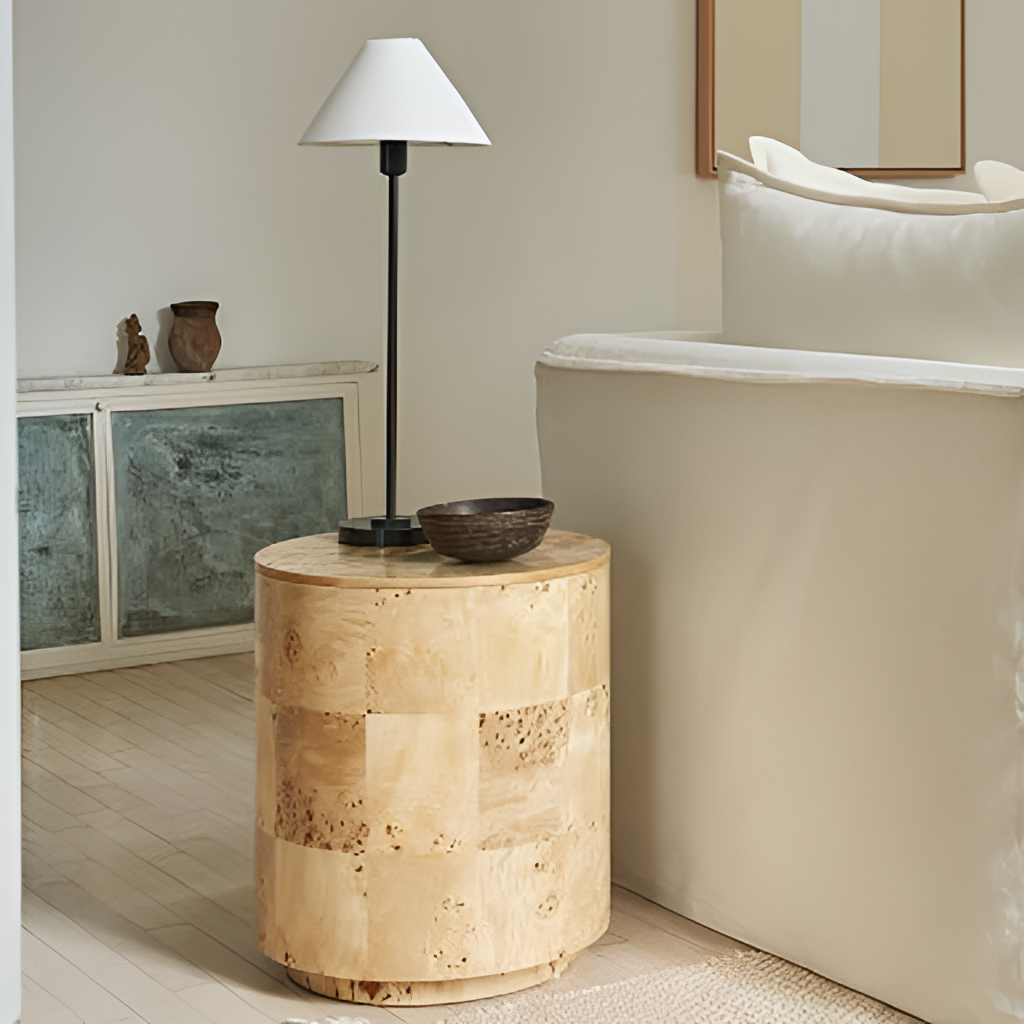
living room, wood side table, wood flooring, with plank pattern, cream paint wallpaper, with solid pattern, minimalist